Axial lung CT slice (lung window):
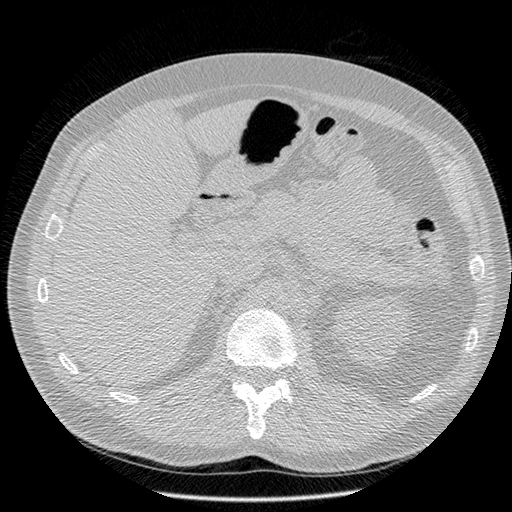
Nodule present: no